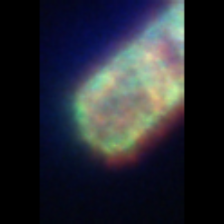
Taxon: Guinardia
Group: Diatoms